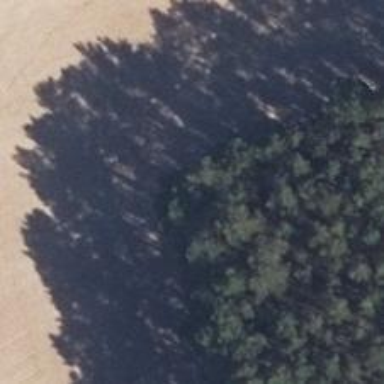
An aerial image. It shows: Hunting stand.